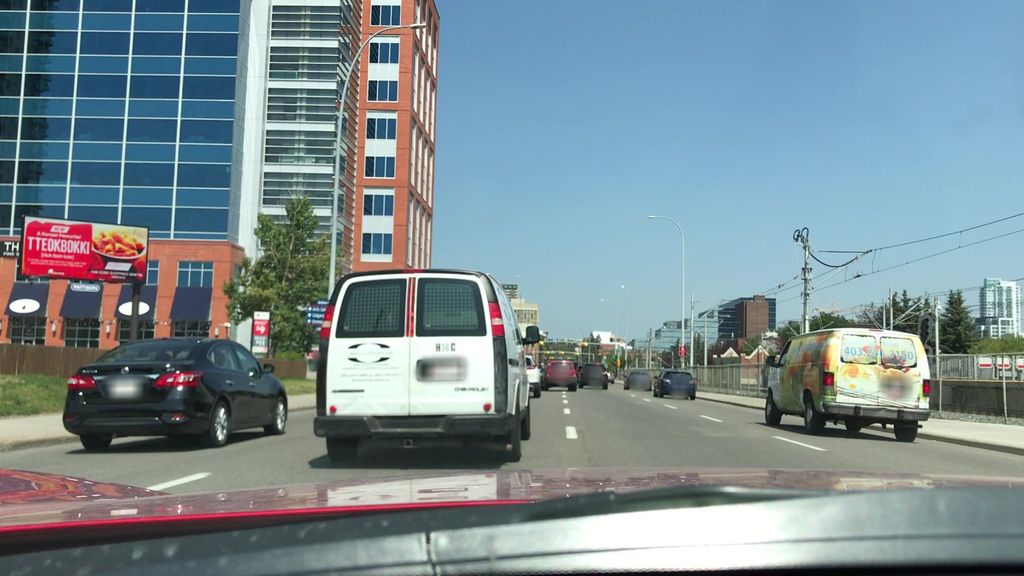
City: calgary